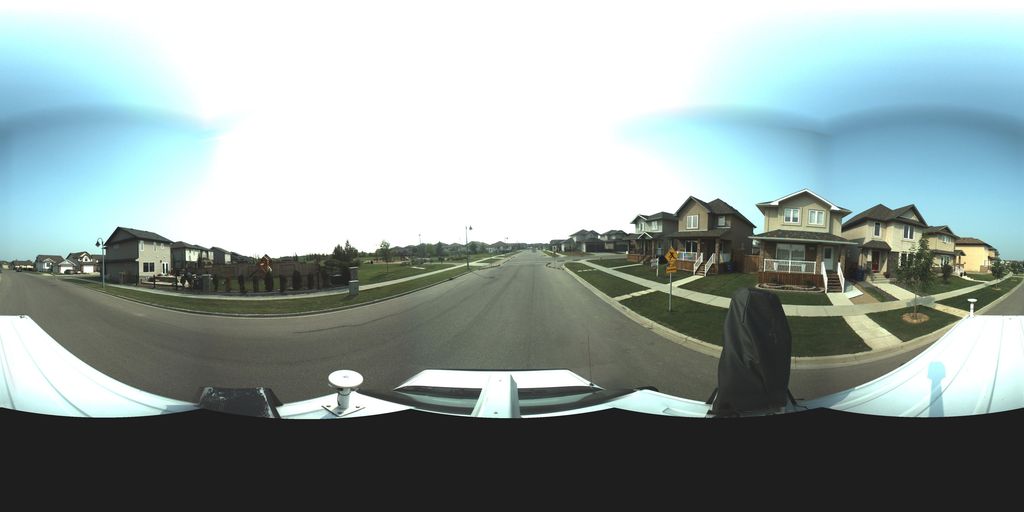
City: saskatoon